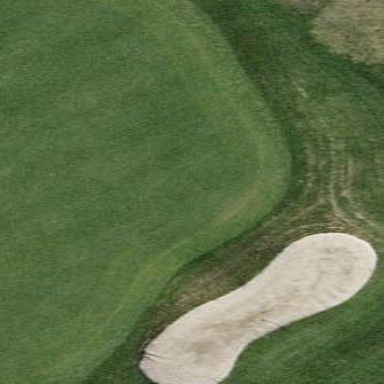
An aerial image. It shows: Golf bunker filled with natural sand.